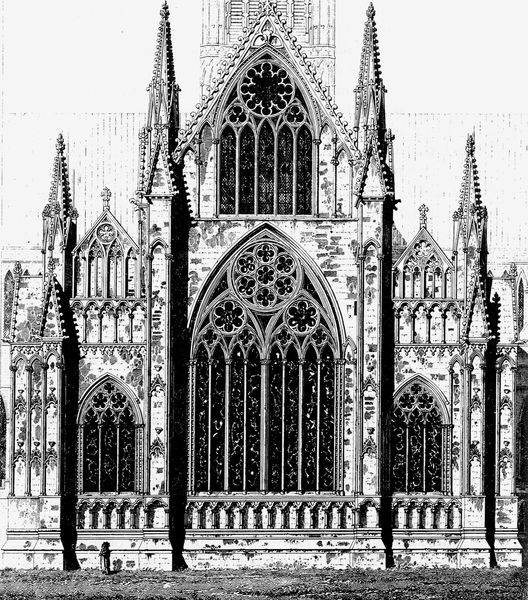
Titel: Kathedrale von Lincoln
Standort: Lincoln, Kathedrale (EU - GB)
Schlagwörter: fenster, glas, pfeiler, schwarz, säulen, weiss, zeichnung, architektur, mensch, kirche, gotik, rund, turm, bogen, fassade, mauer, eingang, türmchen, türme, dom, druck, schwarzweiss, glasscheibe, kathedrale, portal, schwarz weis, stäbe, gotisch, rosette, spitzbogen, rosetten, masswerk, lisenen, fialen, vierpass, krabben, maue, rossette, kirchenfenster, tum, gotich, katetrahle, goom, doom, kreuzrose